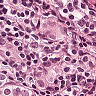
Metastatic tissue present: yes